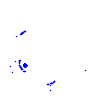
Particle: pion